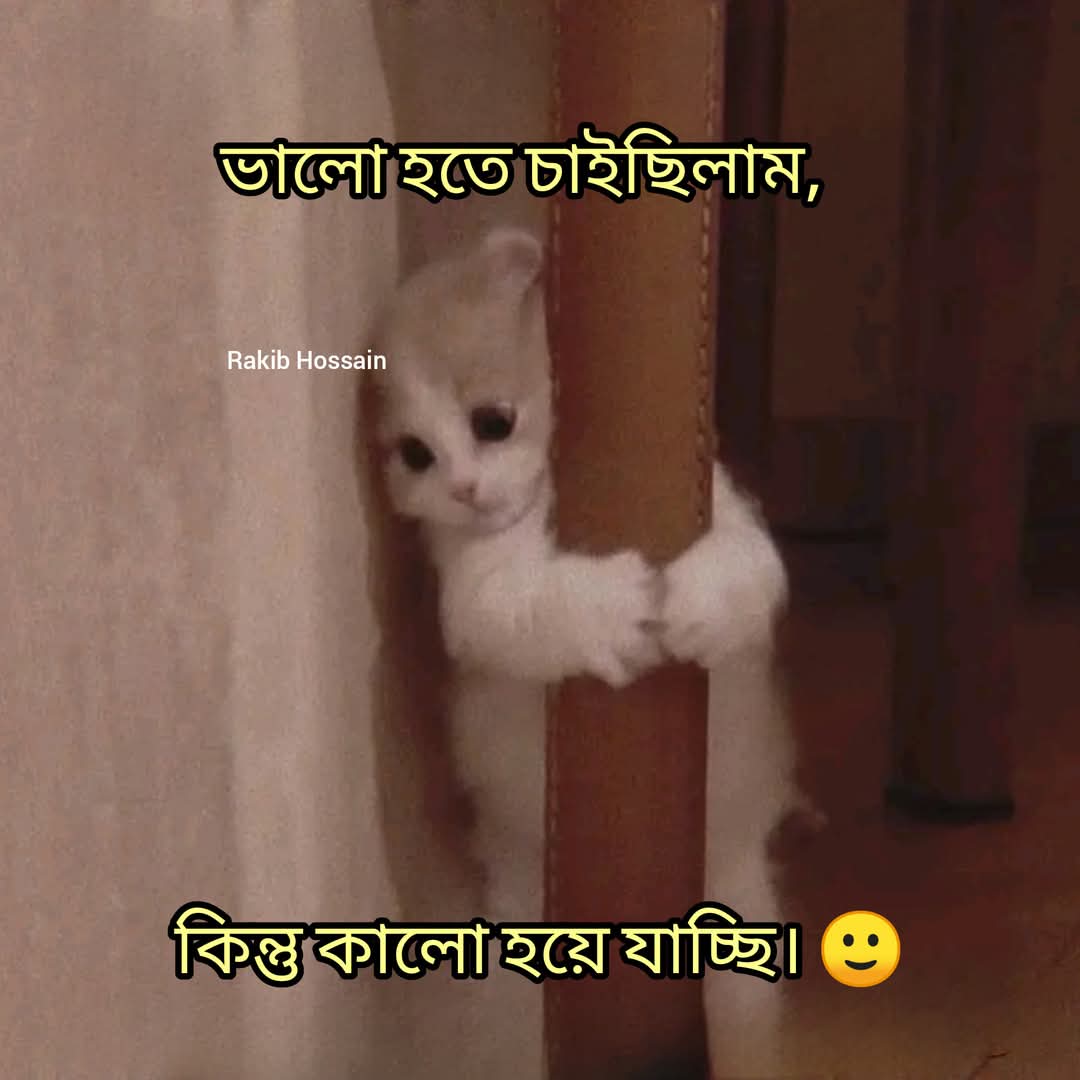
Text: ভালো হতে চাইছিলাম,
কিন্তু কালো হয়ে যাচ্ছি।
Label: Non Hate